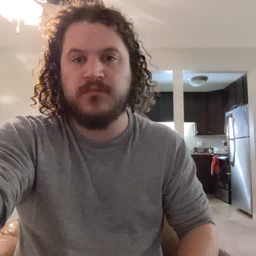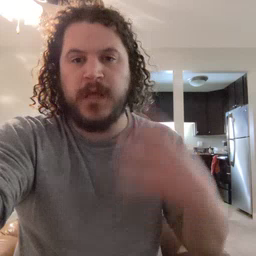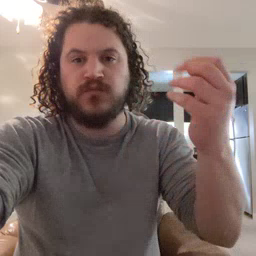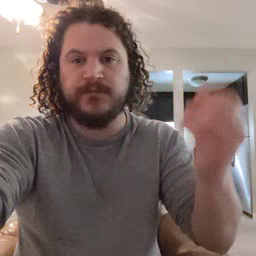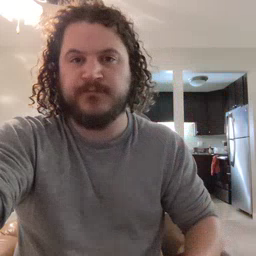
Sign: outside